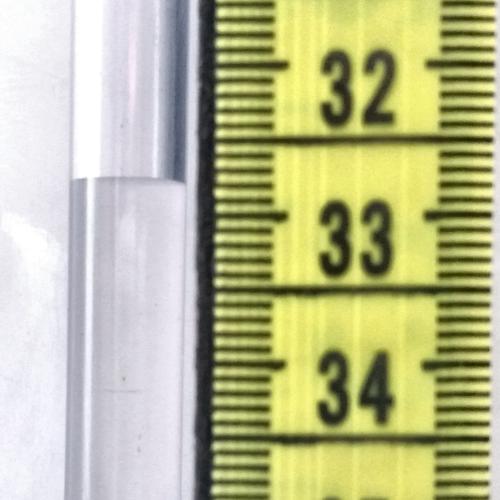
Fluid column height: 32.8 cm